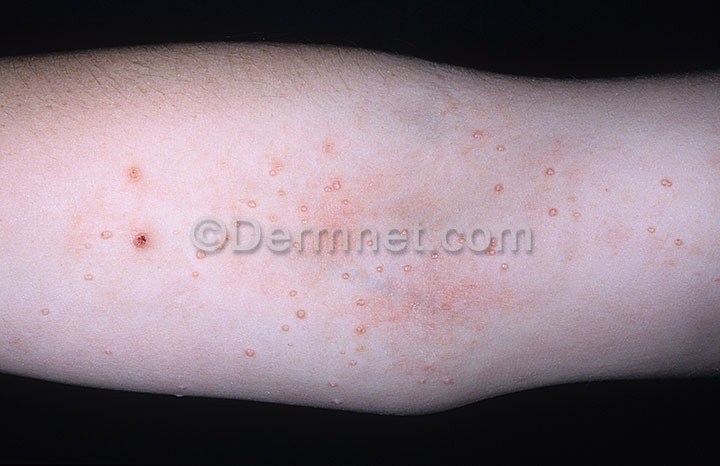
Disease: Warts Molluscum and other Viral Infections